Aerial crown-view tile of a tropical tree (Barro Colorado Island, Panama), acquired 20250715:
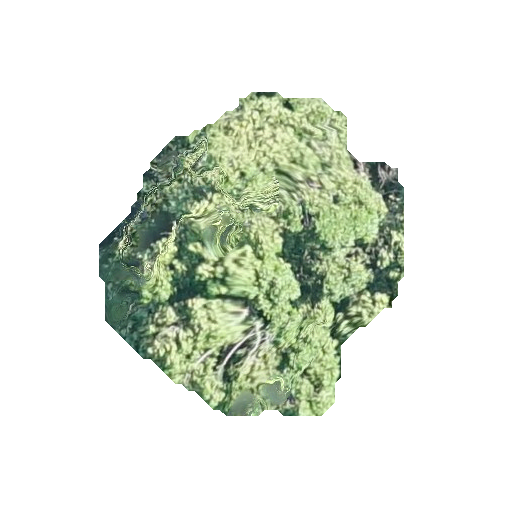
Species: Ocotea leptobotra
GBIF accepted scientific name: Ocotea leptobotra
Crown area: 104.444 m²